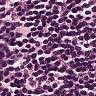
Metastatic tissue present: no